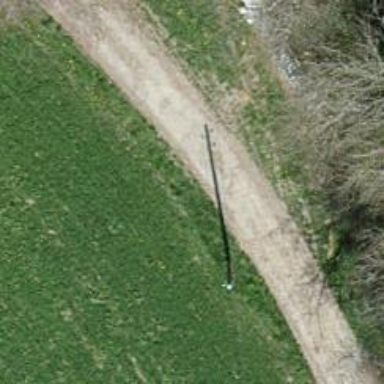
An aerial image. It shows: Unpaved driveway that serves as service road.